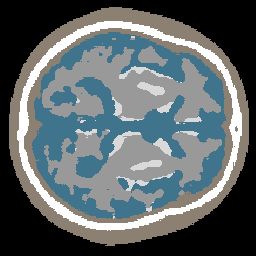
Label: no_lesion